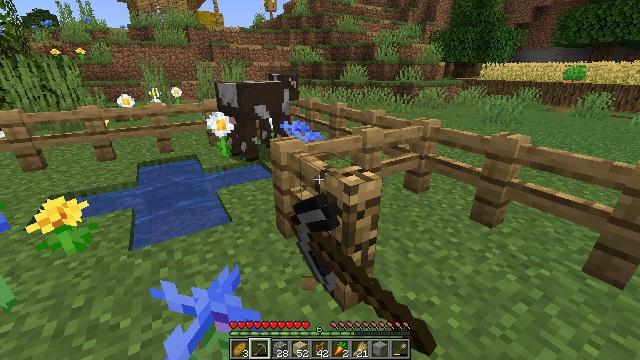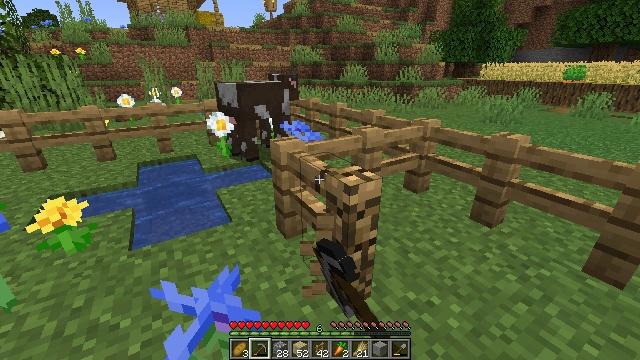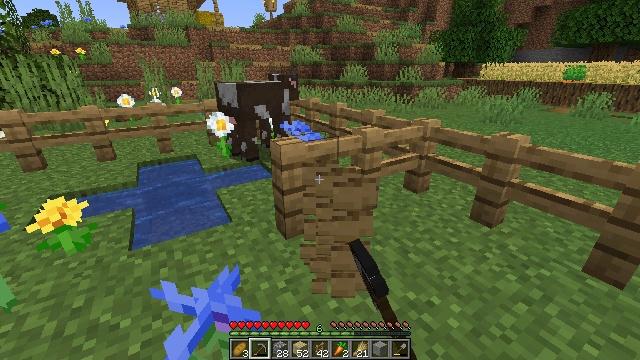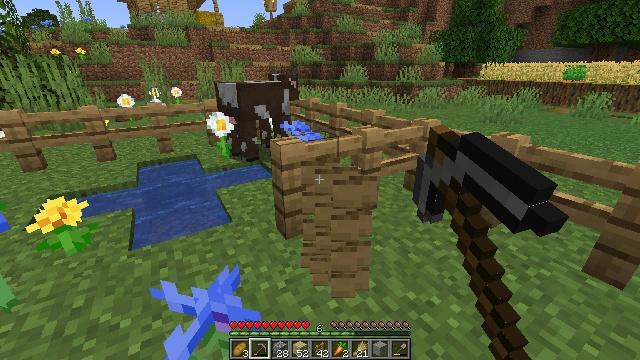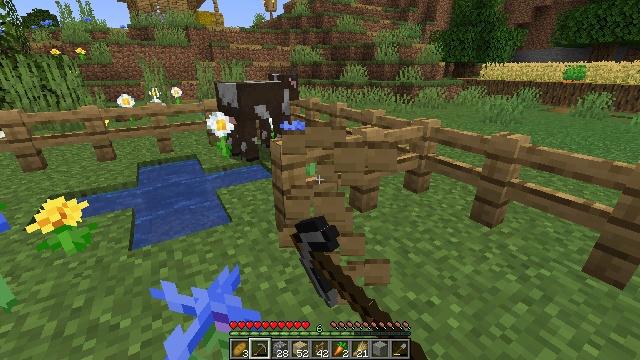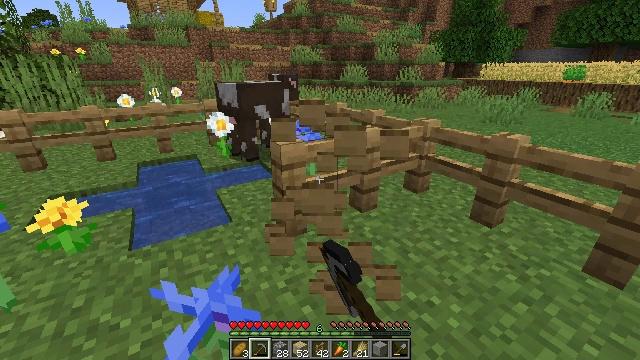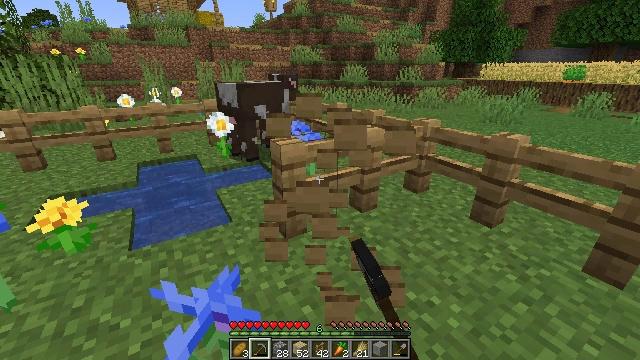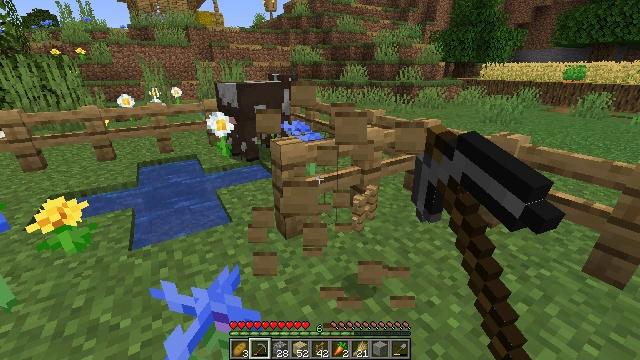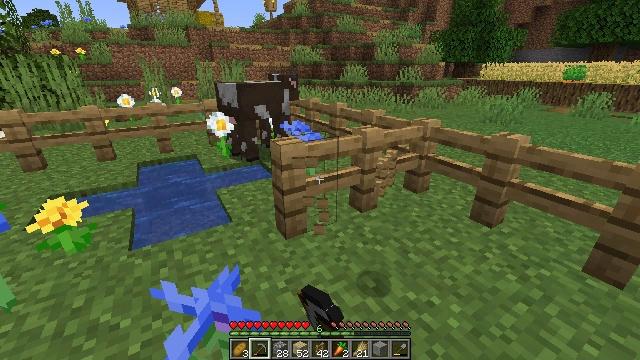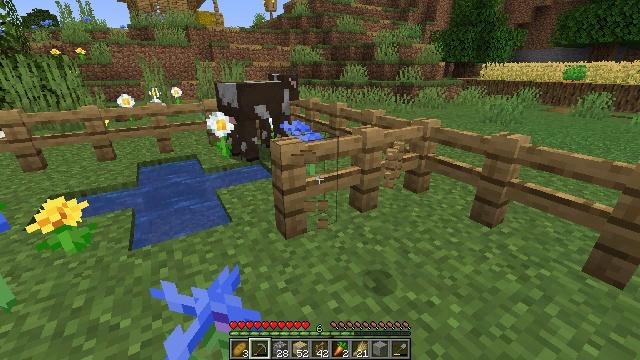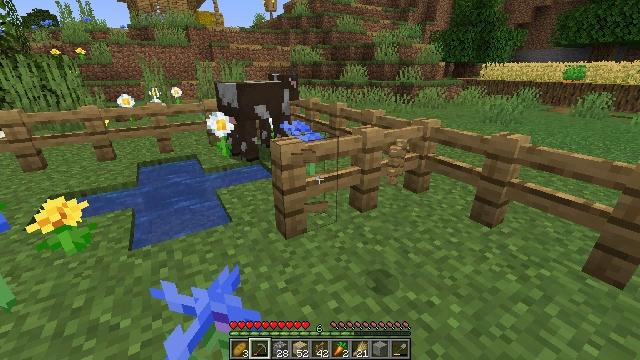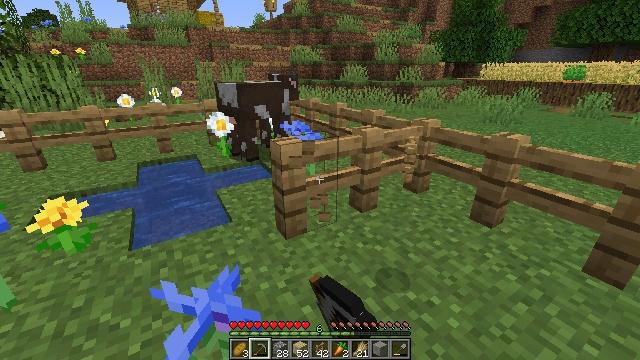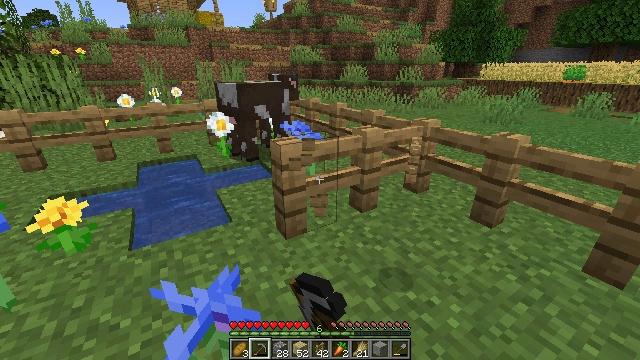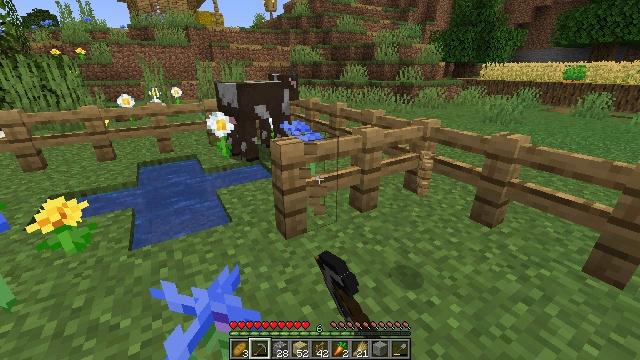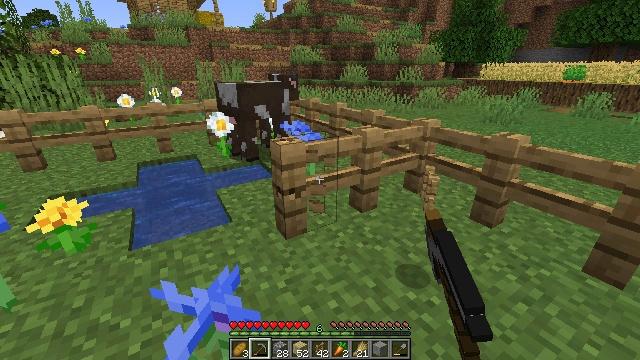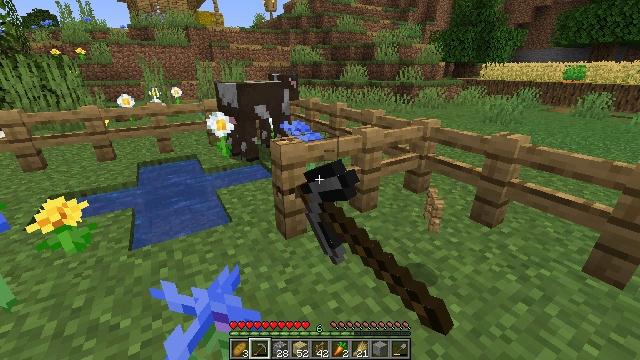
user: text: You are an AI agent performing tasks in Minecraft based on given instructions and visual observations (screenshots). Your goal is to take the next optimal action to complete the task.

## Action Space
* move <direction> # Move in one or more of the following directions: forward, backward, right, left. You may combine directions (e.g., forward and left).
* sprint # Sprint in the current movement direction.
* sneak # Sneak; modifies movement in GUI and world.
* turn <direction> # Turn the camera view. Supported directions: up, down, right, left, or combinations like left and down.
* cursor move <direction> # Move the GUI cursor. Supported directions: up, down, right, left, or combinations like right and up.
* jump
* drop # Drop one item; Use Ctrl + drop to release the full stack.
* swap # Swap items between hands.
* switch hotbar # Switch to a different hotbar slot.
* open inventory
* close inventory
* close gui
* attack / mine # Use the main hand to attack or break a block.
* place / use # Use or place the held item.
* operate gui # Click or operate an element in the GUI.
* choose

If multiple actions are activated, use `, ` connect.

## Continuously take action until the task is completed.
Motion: motion action
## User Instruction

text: Mine the oak fence from the structure.
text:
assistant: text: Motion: attack / mine
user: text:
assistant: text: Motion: attack / mine
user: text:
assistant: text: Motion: attack / mine
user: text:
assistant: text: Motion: attack / mine
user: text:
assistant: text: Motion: attack / mine
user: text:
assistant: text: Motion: attack / mine
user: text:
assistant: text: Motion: attack / mine
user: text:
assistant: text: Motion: attack / mine
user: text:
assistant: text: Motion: attack / mine
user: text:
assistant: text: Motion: attack / mine
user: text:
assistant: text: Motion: attack / mine
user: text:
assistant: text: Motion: attack / mine
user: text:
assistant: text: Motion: attack / mine
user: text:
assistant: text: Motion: attack / mine
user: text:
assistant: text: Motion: attack / mine
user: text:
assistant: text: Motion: attack / mine
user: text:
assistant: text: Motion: move forward, attack / mine
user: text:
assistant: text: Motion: move forward, attack / mine
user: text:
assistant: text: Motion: move forward, attack / mine
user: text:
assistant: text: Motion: move forward, attack / mine
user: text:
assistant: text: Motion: attack / mine
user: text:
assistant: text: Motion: attack / mine
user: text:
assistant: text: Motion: attack / mine
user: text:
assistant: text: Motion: attack / mine
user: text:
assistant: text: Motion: attack / mine
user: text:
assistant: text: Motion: attack / mine
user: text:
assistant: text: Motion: attack / mine
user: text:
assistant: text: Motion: attack / mine
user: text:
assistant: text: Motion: attack / mine
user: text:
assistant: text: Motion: attack / mine